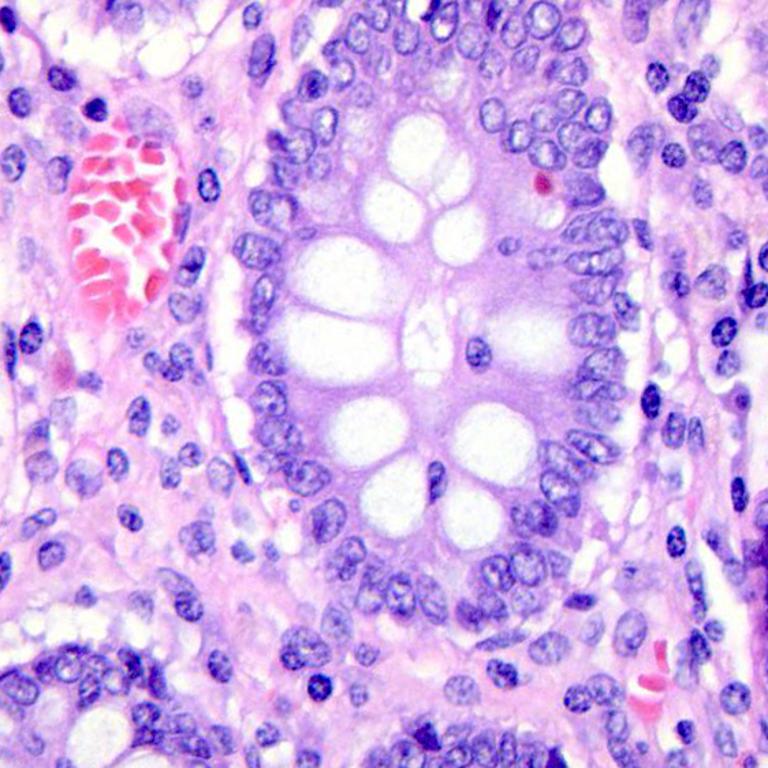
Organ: colon
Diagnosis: benign